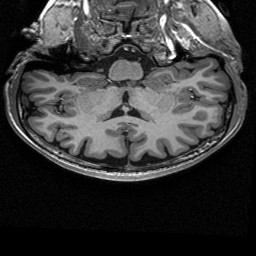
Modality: T1w
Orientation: sagittal
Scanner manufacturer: siemens
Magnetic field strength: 3 T
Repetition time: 2.53 s
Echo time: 0.00267 s